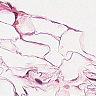
Metastatic tissue present: no